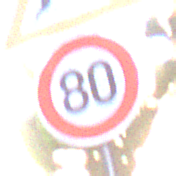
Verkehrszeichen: Geschwindigkeit80
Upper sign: WildwechselLinks
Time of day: MorningAfternoon
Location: Outdoor (Urban)
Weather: PartlyCloudy
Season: NotSpecified
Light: Natural